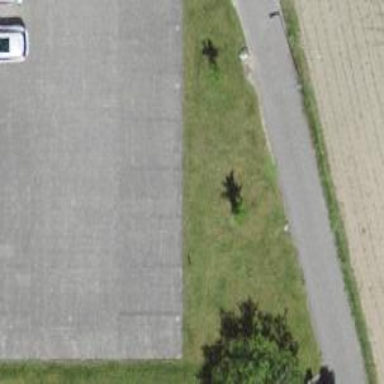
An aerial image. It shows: Parking area with surface.